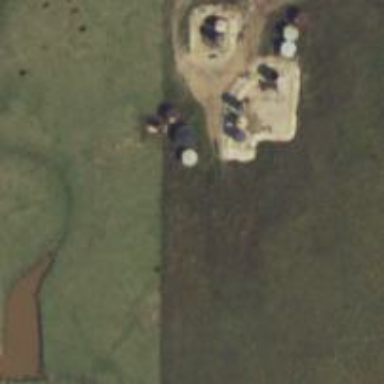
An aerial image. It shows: Storage tank with man-made structure.